Question: When using SDL2 (2.0.8), drawing a 2D rectangle or a line with SDL_RenderDrawRect or SDL_RenderDrawLine is not pixel perfect. There are some artifacts. Why is that? And is there a way to prevent that?

Code example:
'''
#ifdef WIN32
#include "SDL.h"
#else
#include "SDL2/SDL.h"
#endif
int main(int argc, char* args[])
{
SDL_Init(SDL_INIT_EVERYTHING);
SDL_Window* window = SDL_CreateWindow("test", SDL_WINDOWPOS_CENTERED, SDL_WINDOWPOS_CENTERED, 1000, 800, SDL_WINDOW_RESIZABLE | SDL_WINDOW_SHOWN);
SDL_Renderer* renderer = SDL_CreateRenderer(window, 0,SDL_RENDERER_ACCELERATED | SDL_RENDERER_PRESENTVSYNC);
SDL_SetRenderDrawBlendMode(renderer, SDL_BLENDMODE_BLEND);
SDL_Event event;
bool quit = false;
while (!quit)
{
SDL_WaitEvent(&event);
switch (event.type)
{
case SDL_QUIT:
{
quit = true;
break;
}
}
SDL_SetRenderDrawColor(renderer, 0, 0, 0, 255);
SDL_RenderClear(renderer);
SDL_SetRenderDrawColor(renderer, 255, 0, 0, 255);
SDL_RenderDrawLine(renderer, 40, 10, 60, 10);
SDL_Rect rect{10, 10, 20, 20};
SDL_RenderDrawRect(renderer, &rect);
SDL_RenderPresent(renderer);
}
return 0;
}
'''
Environment:
Acer Laptop, Intel HD Graphics, NVIDIA GEFORCE 940m, Windows 10
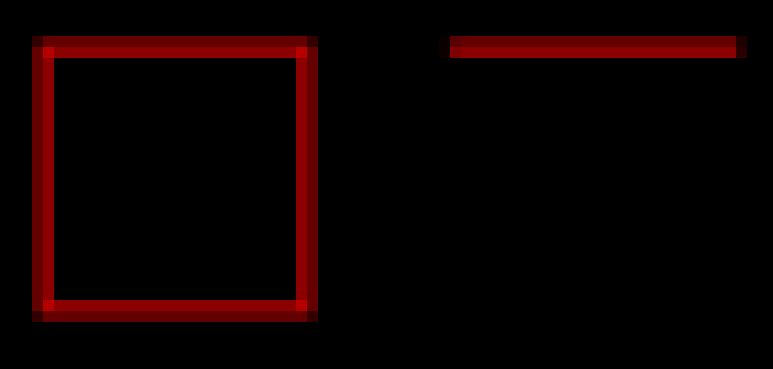
Answer: In my Windows 10 display settings "Scale and Layout" was set to "125%". After Setting it to "100%" the rendering was pixel perfect.
<URL>
Though this is just a workaraound. The real solution is to call the Windows API function "SetProcessDpiAwareness". I found the answer and code to do that on different Windows versions in this link:
<URL>
There are different methods to set the DPI awareness depending on the Windows OS version. It can be set programmatically or by Application Manifest. See the
<URL>.
Setting "Scale and Layout" back to "125%" and calling that function at the begin of my application gives the expected result.